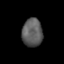
Tissue: lung
Cell type: Epithelial cells
Senescence score: 0.2017
Nuclear area (px): 567
Mean DAPI intensity: 91.765